A bearing vibration time series has been folded into this square grayscale image, one row per segment of consecutive samples. Classify the bearing condition as one of: normal, inner_race, outer_race, ball.
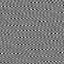
Answer: outer_race